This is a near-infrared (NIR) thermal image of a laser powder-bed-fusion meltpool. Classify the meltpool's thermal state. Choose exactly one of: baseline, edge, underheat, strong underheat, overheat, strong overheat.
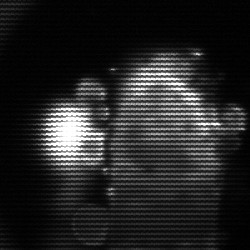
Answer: strong underheat